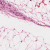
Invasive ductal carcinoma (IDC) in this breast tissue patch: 1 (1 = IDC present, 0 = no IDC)